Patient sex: M
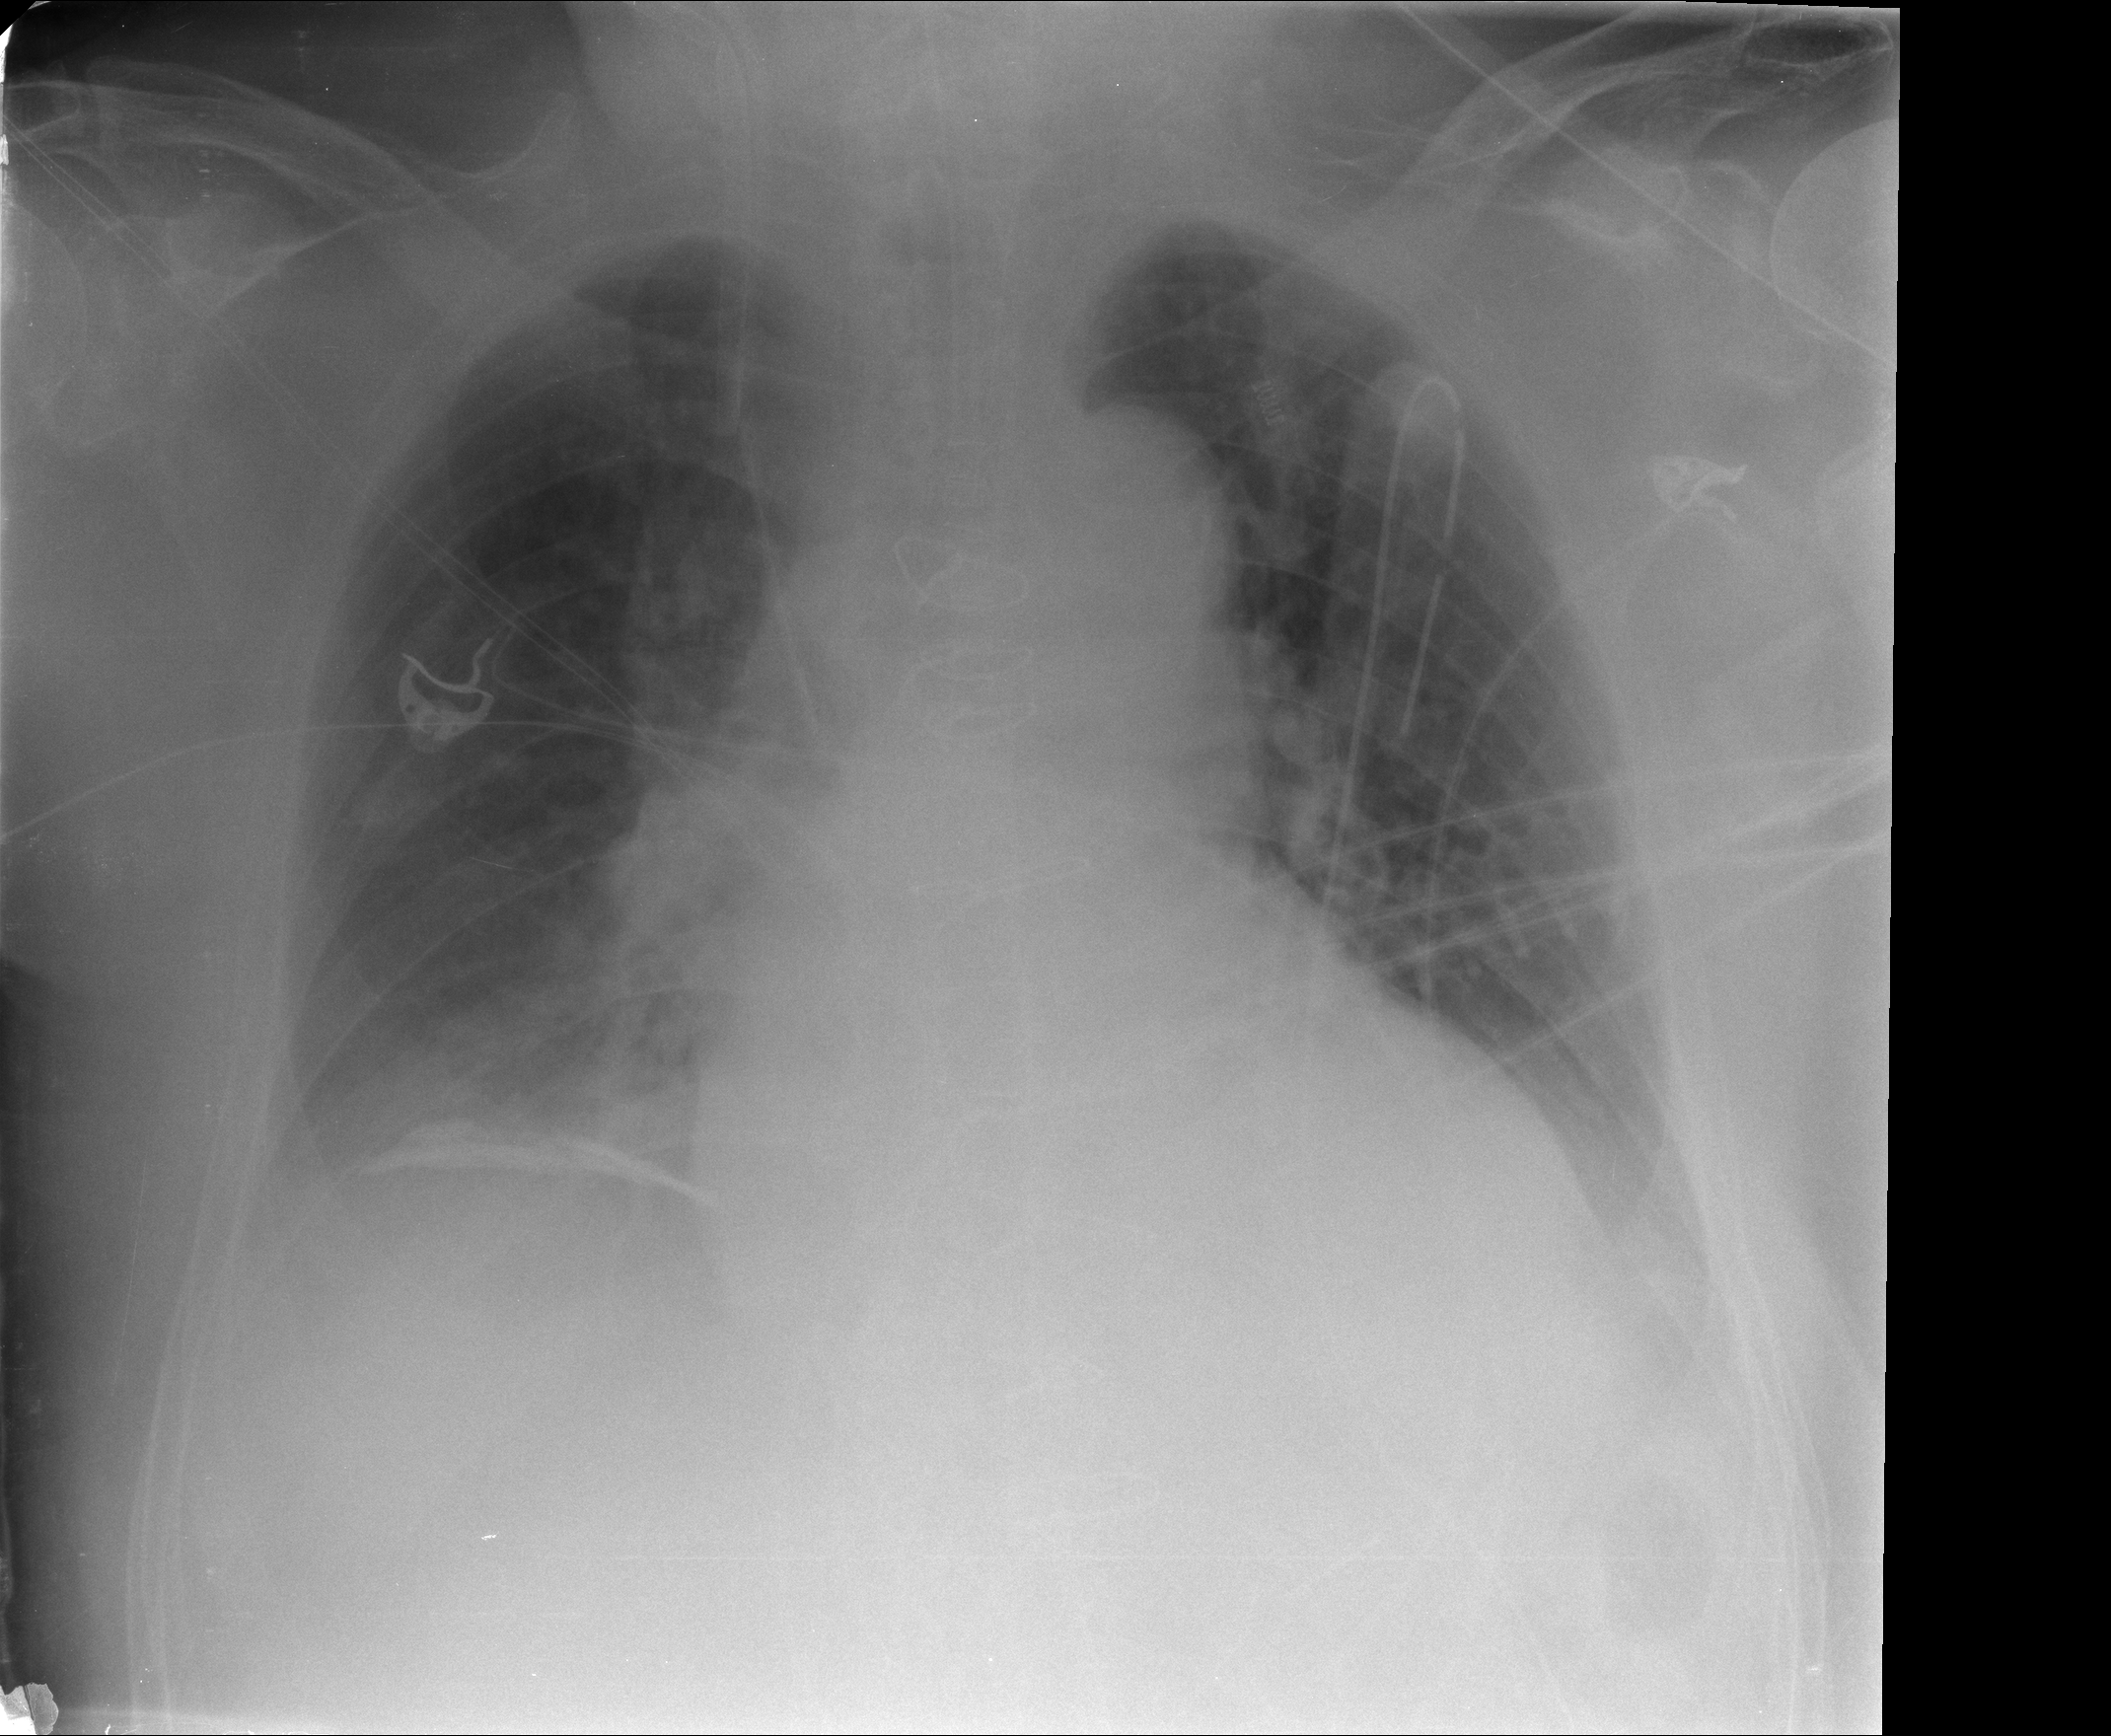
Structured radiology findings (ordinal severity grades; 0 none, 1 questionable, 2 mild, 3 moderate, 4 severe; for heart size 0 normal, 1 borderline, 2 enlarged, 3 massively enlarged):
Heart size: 2
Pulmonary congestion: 2
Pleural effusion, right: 2
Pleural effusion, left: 1
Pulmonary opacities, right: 2
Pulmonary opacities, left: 0
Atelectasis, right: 2
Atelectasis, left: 2